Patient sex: F
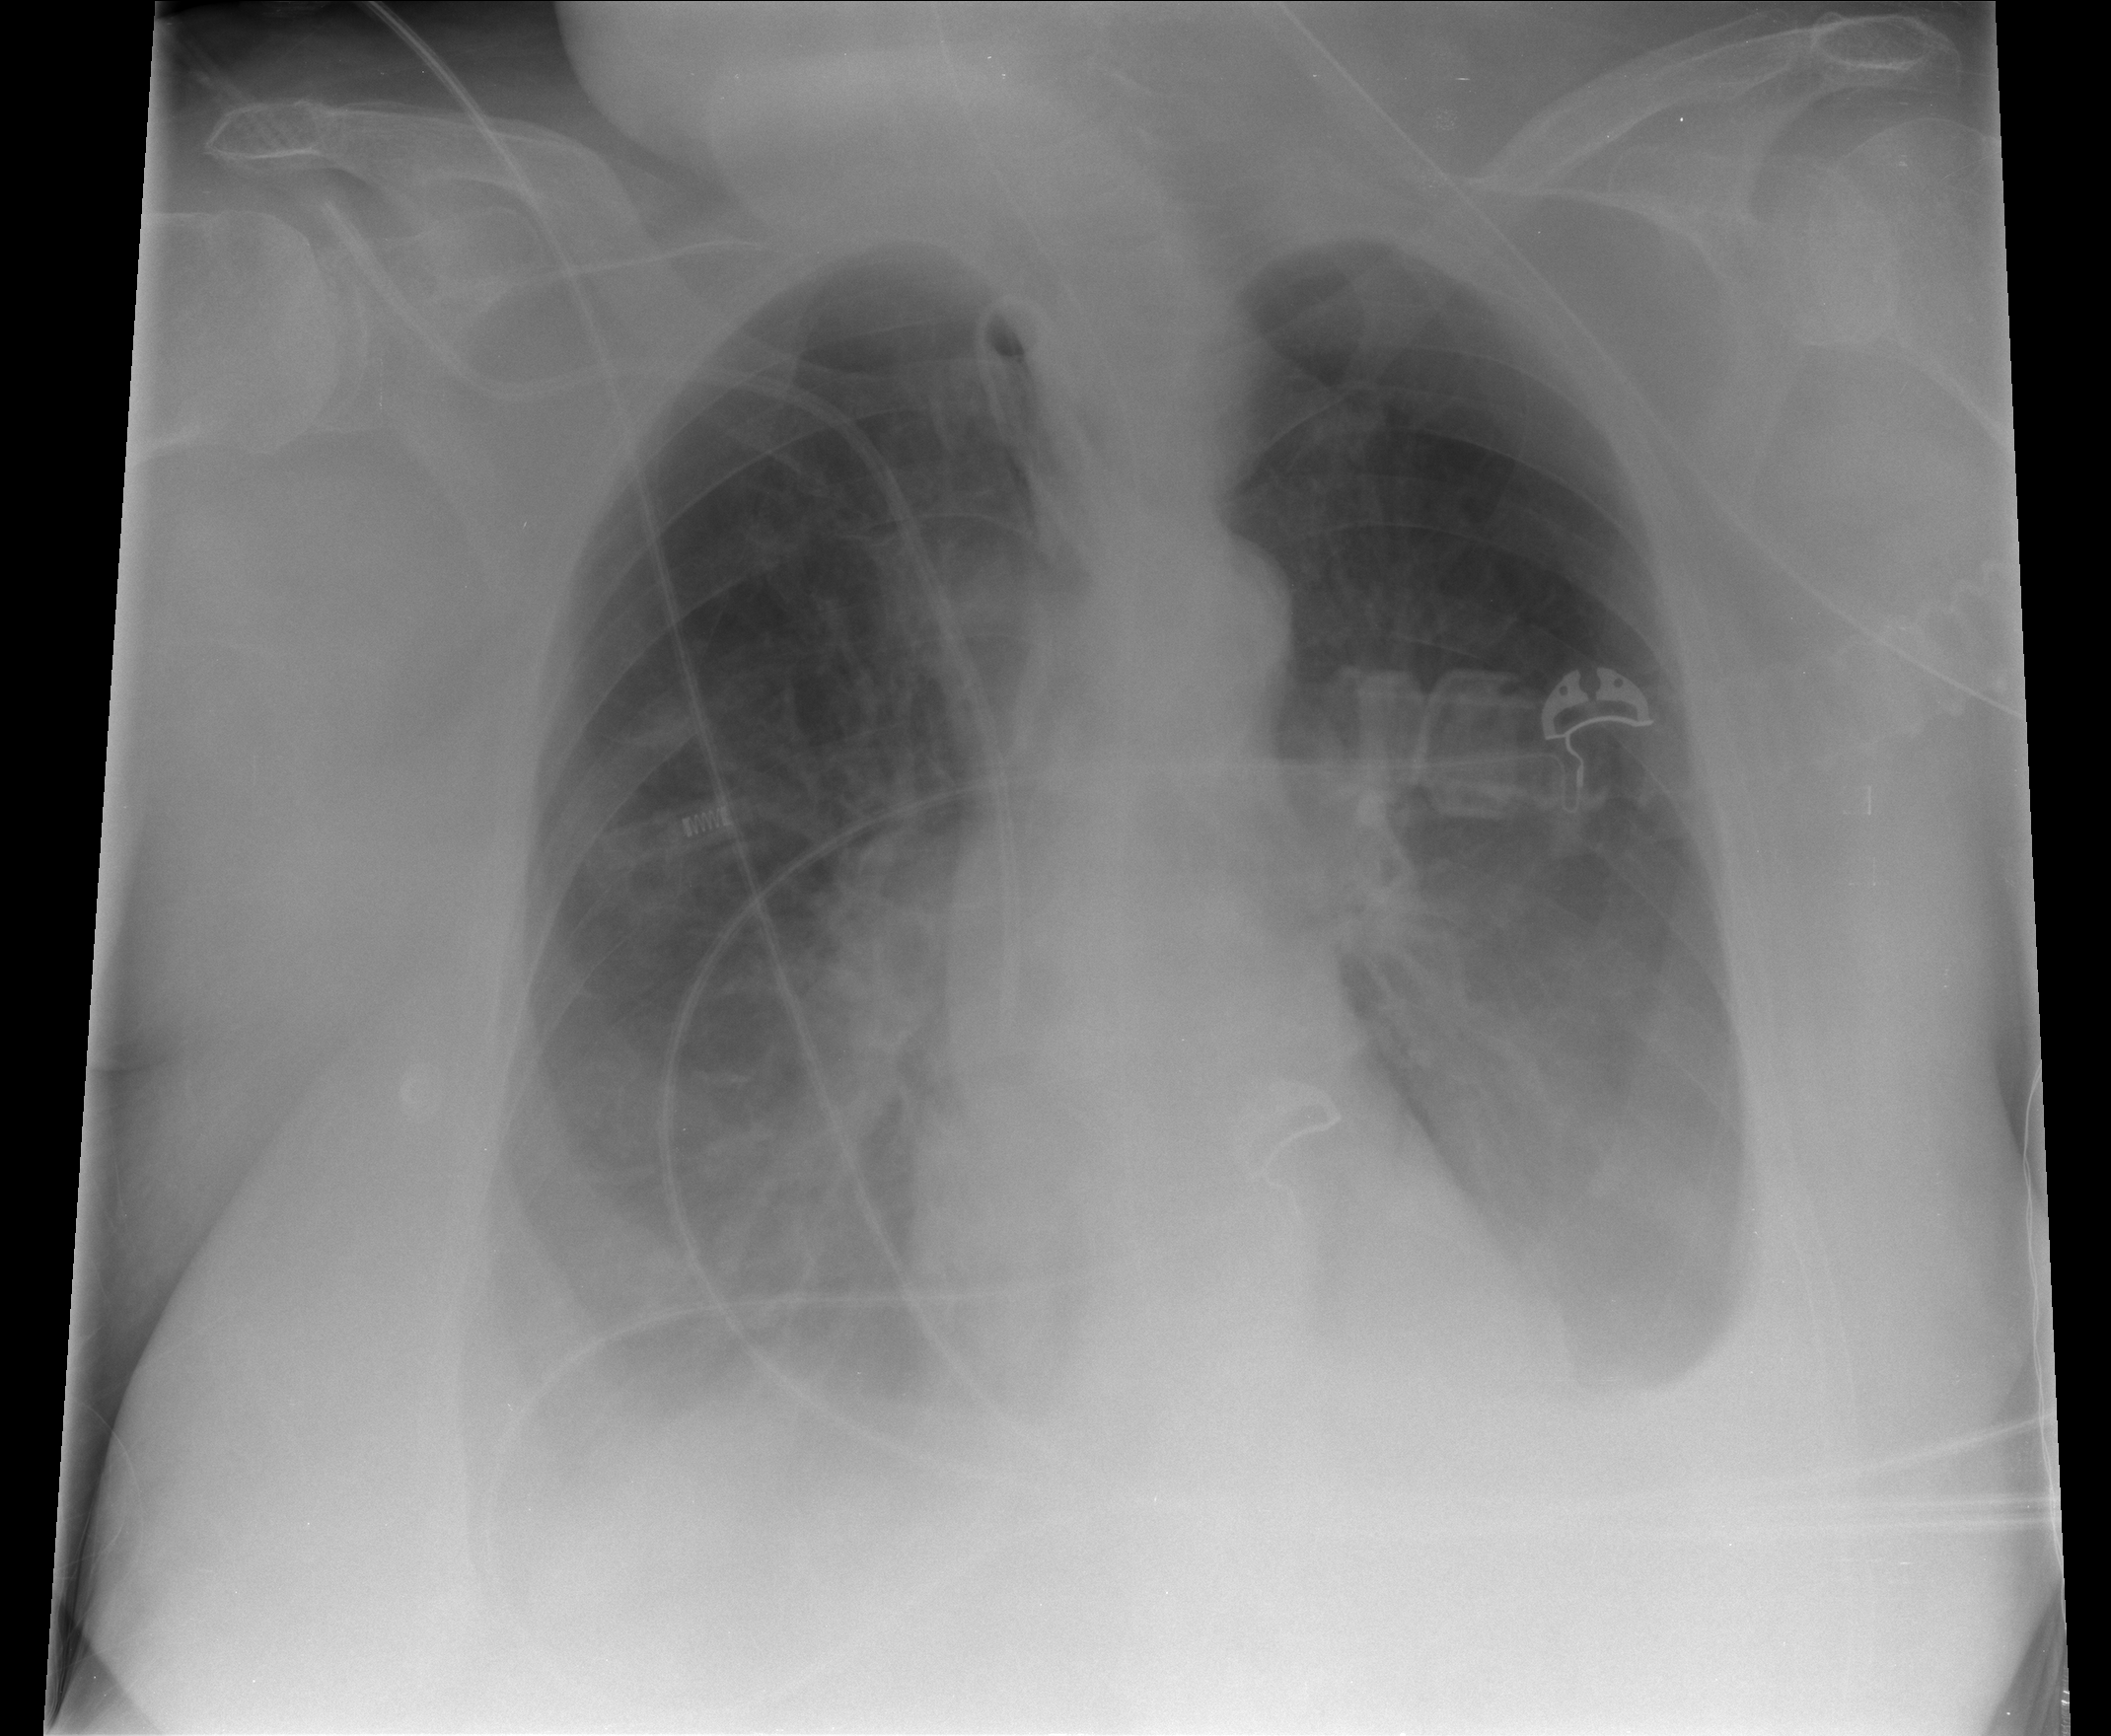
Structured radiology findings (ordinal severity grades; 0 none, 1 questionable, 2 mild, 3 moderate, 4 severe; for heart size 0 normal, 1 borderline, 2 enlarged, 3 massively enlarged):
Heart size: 0
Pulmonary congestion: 0
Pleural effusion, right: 2
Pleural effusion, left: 3
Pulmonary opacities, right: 2
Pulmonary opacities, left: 0
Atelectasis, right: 2
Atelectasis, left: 2